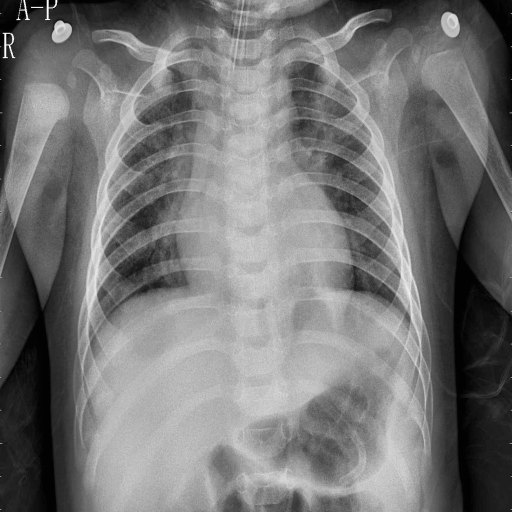
Finding: PNEUMONIA